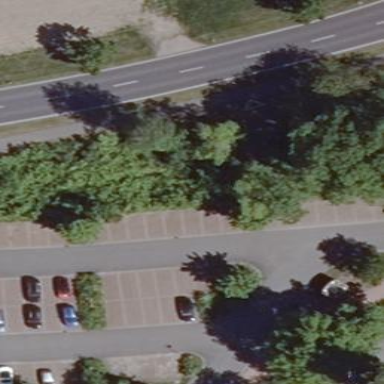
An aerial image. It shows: Parking area with surface.